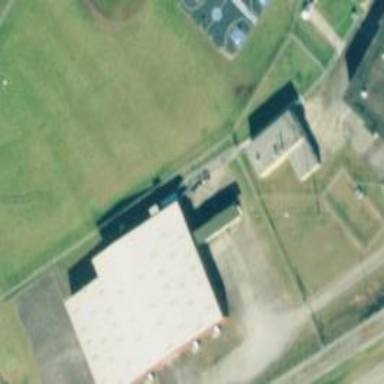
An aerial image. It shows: Prison building with gabled roof.